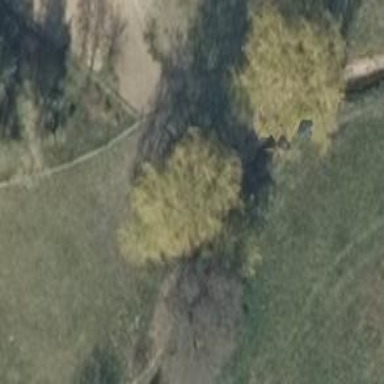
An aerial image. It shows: Row of deciduous broadleaved trees.